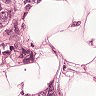
Metastatic tissue present: yes